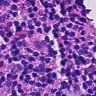
Metastatic tissue present: no